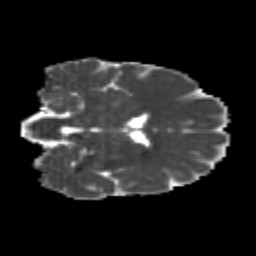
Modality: MD
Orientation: coronal
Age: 24
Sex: male
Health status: healthy
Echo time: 0.074 s